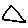
Label: triangle